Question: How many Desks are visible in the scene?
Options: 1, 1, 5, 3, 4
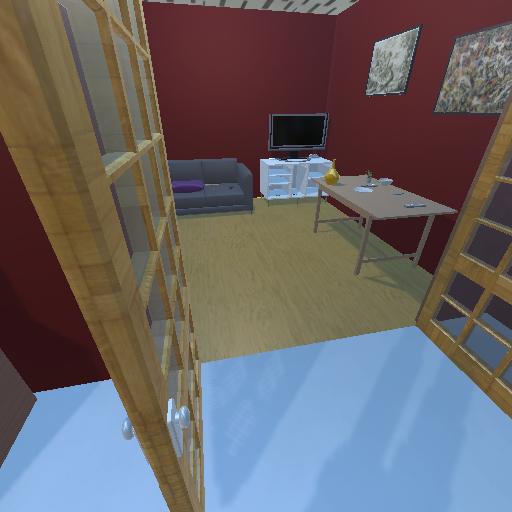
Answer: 1